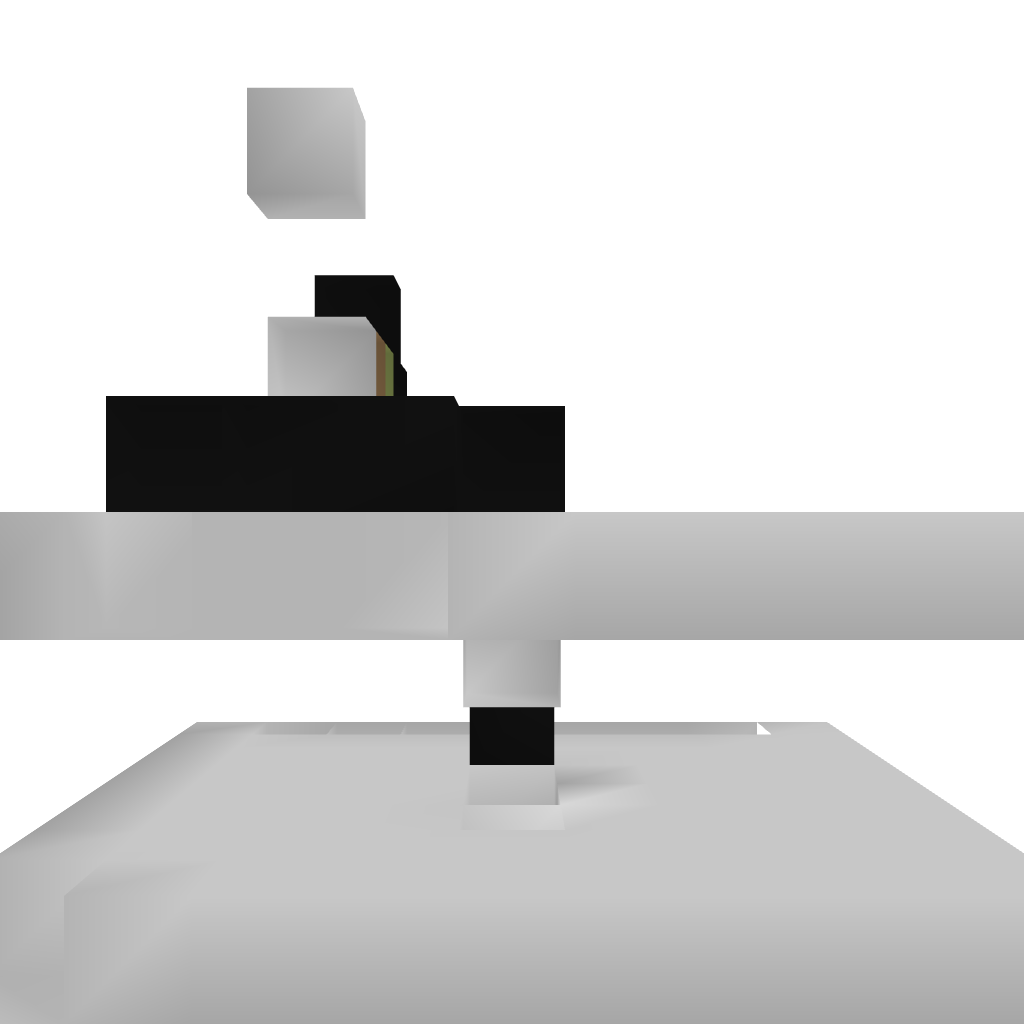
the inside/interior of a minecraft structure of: Simple Piston Door